【题型】填空题　【知识点】平面几何　【难度】easy
已知 $\angle AO_1B$ 和 $\angle CO_2D$，$\angle AO_1B = 50^\circ$ 且 $O_1A \parallel O_2C$，$O_1B \parallel O_2D$，则 $\angle CO_2D = \underline{\quad\quad}$。
【解答】
\textbf{【答案】} $\boldsymbol{50^\circ}$ 或 $\boldsymbol{130^\circ}$

\vspace{0.3cm}

\textbf{【知识点】} 等角定理的应用

\vspace{0.3cm}

\textbf{【分析】} 由等角定理结合图示进行分类讨论，可得角之间的关系，由此可知结果。

\vspace{0.3cm}

\textbf{【详解】}
如图 1，此时 $\angle CO_2D = \angle AO_1B = 50^\circ$，

如图 2，此时 $\angle CO_2D = 180^\circ - \angle AO_1B = 130^\circ$，

故答案为：$\boldsymbol{50^\circ}$ 或 $\boldsymbol{130^\circ}$。
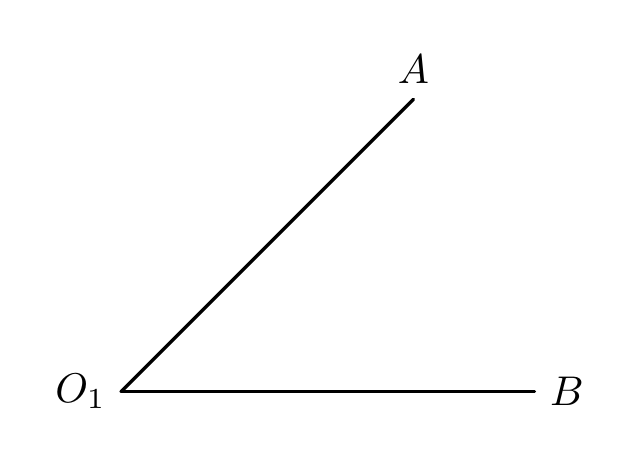
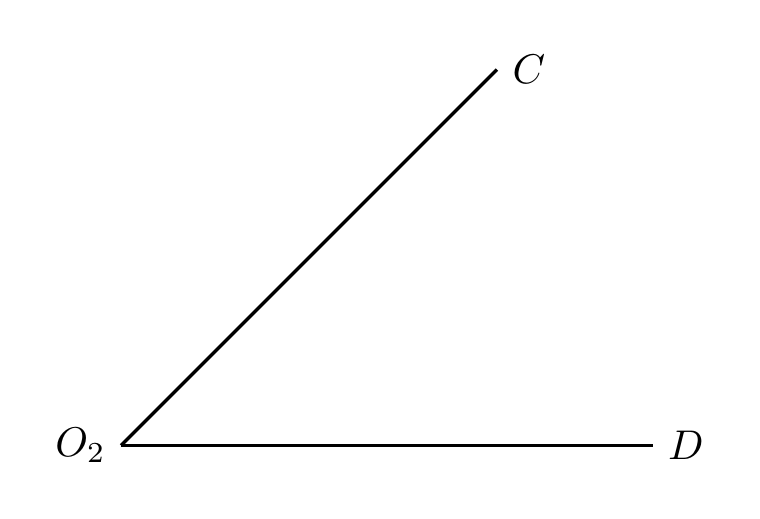
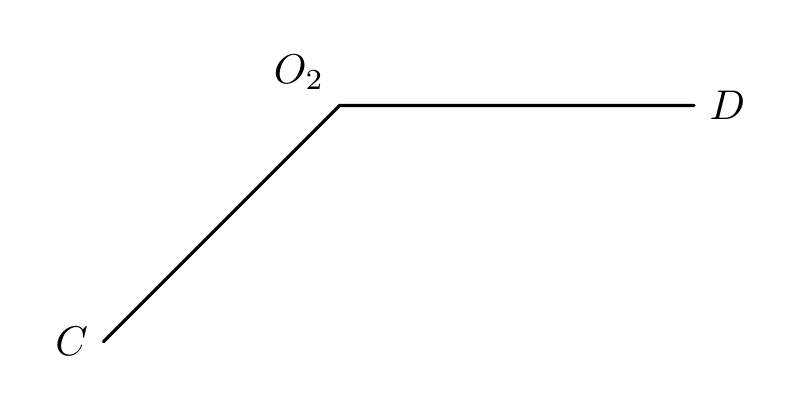